Question: I have working CakePHP '2.5.dev' app and I have disabled 'cache' in CakePHP via
'''
Configure::write('debug', 2);
Configure::write("Cache.disable", true);
'''
in 'app/Config/core.php'
Unfortunately I must deploy this app to a server where I can't write into 'app/tmp' directory.
I checked answers on StackOverflow how to disable cache and above lines into 'app/Config/core.php' and even commented-out rest lines which are responsible for caching ie
'''
/**
* Configure the cache used for general framework caching. Path information,
* object listings, and translation cache files are stored with this configuration.
*/
//Cache::config('_cake_core_', array(
// 'engine' => $engine,
// 'prefix' => $prefix . 'cake_core_',
// 'path' => CACHE . 'persistent' . DS,
// 'serialize' => ($engine === 'File'),
// 'duration' => $duration
//));
/**
* Configure the cache for model and datasource caches. This cache configuration
* is used to store schema descriptions, and table listings in connections.
*/
//Cache::config('_cake_model_', array(
// 'engine' => $engine,
// 'prefix' => $prefix . 'cake_model_',
// 'path' => CACHE . 'models' . DS,
// 'serialize' => ($engine === 'File'),
// 'duration' => $duration
//));
'''
But when I run my app on production server, I get an exception.
'''
Warning: /home/kowalski_m/public_html/projekt2/app/tmp/cache/persistent/ is not writable in /home/kowalski_m/public_html/projekt2/lib/Cake/Cache/Engine/FileEngine.php on line 384
Fatal error: Uncaught exception 'CacheException' with message 'Cache engine _cake_core_ is not properly configured.' in /home/kowalski_m/public_html/projekt2/lib/Cake/Cache/Cache.php:181 Stack trace: #0 /home/kowalski_m/public_html/projekt2/lib/Cake/Cache/Cache.php(151): Cache::_buildEngine('_cake_core_') #1 /home/kowalski_m/public_html/projekt2/app/Config/core.php(376): Cache::config('_cake_core_', Array) #2 /home/kowalski_m/public_html/projekt2/lib/Cake/Core/Configure.php(72): include('/home/kowalski_...') #3 /home/kowalski_m/public_html/projekt2/lib/Cake/bootstrap.php(175): Configure::bootstrap(true) #4 /home/kowalski_m/public_html/projekt2/app/webroot/index.php(94): include('/home/kowalski_...') #5 /home/kowalski_m/public_html/projekt2/index.php(41): require('/home/kowalski_...') #6 {main} thrown in /home/kowalski_m/public_html/projekt2/lib/Cake/Cache/Cache.php on line 181
'''

'/app/tmp'
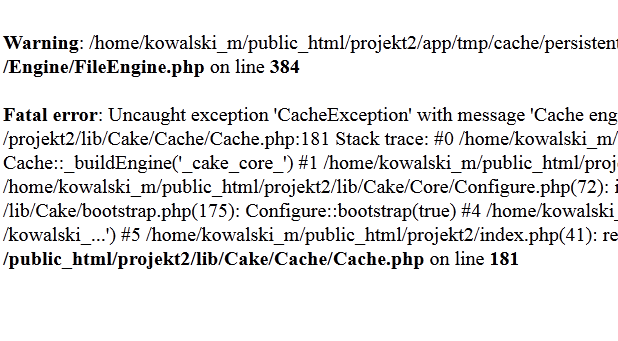
Answer: Do you have APC installed on your server?
If so, then you can use this to cache the core. This is faster than hitting the filesystem anyway.
You WILL need those lines configuring the cake_core, just be sure to set
'''
$engine = 'Apc';
'''
above the cache configuration lines.
If using APC on a shared server, it's important to set your prefix properly, I use the following config which works on shared hosting with multiple cake apps installed:
'''
Cache::config(
'_cake_core_',
array(
'engine' => $engine,
'prefix' => $prefix . 'cake_core_' . Inflector::slug(ROOT),
'path' => CACHE . 'persistent' . DS,
'serialize' => ($engine === 'File'),
'duration' => $duration
)
);
'''
You don't need root access to set permissions for that folder, all you need is FTP access. You can set the permissions for app/tmp/* to 777 using FTP, which is what I do for some other temporary folders that I use.